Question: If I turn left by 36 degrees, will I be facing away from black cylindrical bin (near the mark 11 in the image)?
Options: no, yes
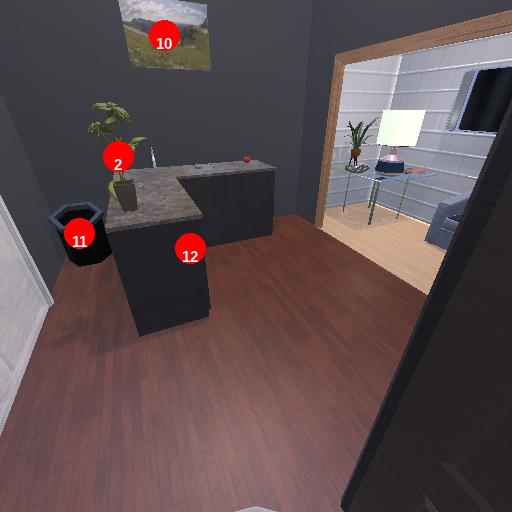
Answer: no